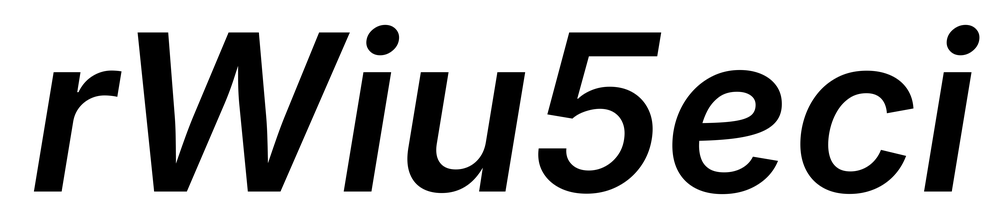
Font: Inter-Italic_SemiBold_Italic